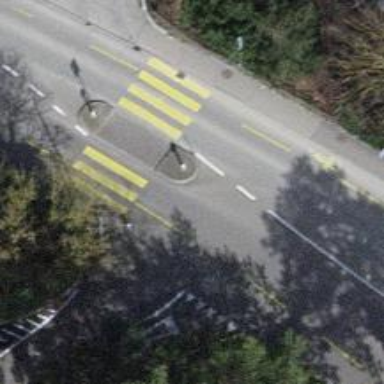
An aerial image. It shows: Uncontrolled crossing with central island on the road.